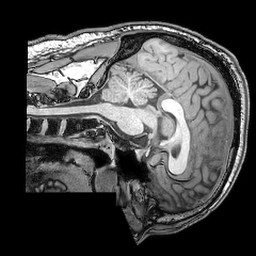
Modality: T1w
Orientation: sagittal
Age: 33
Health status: ill
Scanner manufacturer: philips
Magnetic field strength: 3 T
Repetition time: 0.007 s
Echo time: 0.003501 s